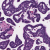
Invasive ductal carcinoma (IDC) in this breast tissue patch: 0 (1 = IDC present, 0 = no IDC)